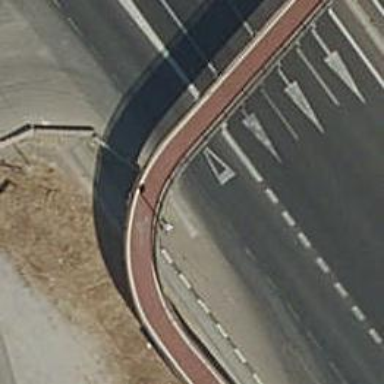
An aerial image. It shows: Bridge for cycleway.